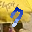
Label: 7